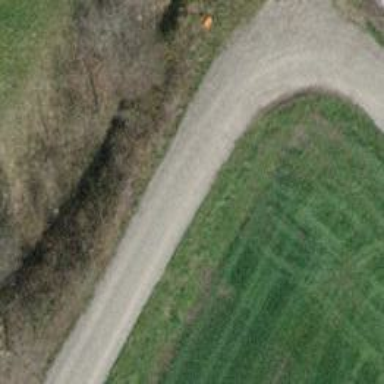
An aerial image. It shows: Compacted track road with grade3 tracktype.